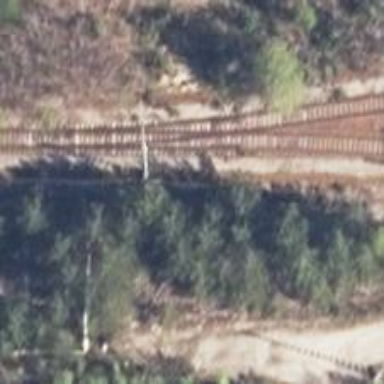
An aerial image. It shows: Railway yard used for servicing trains.